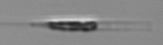
Label: Rhizosolenia